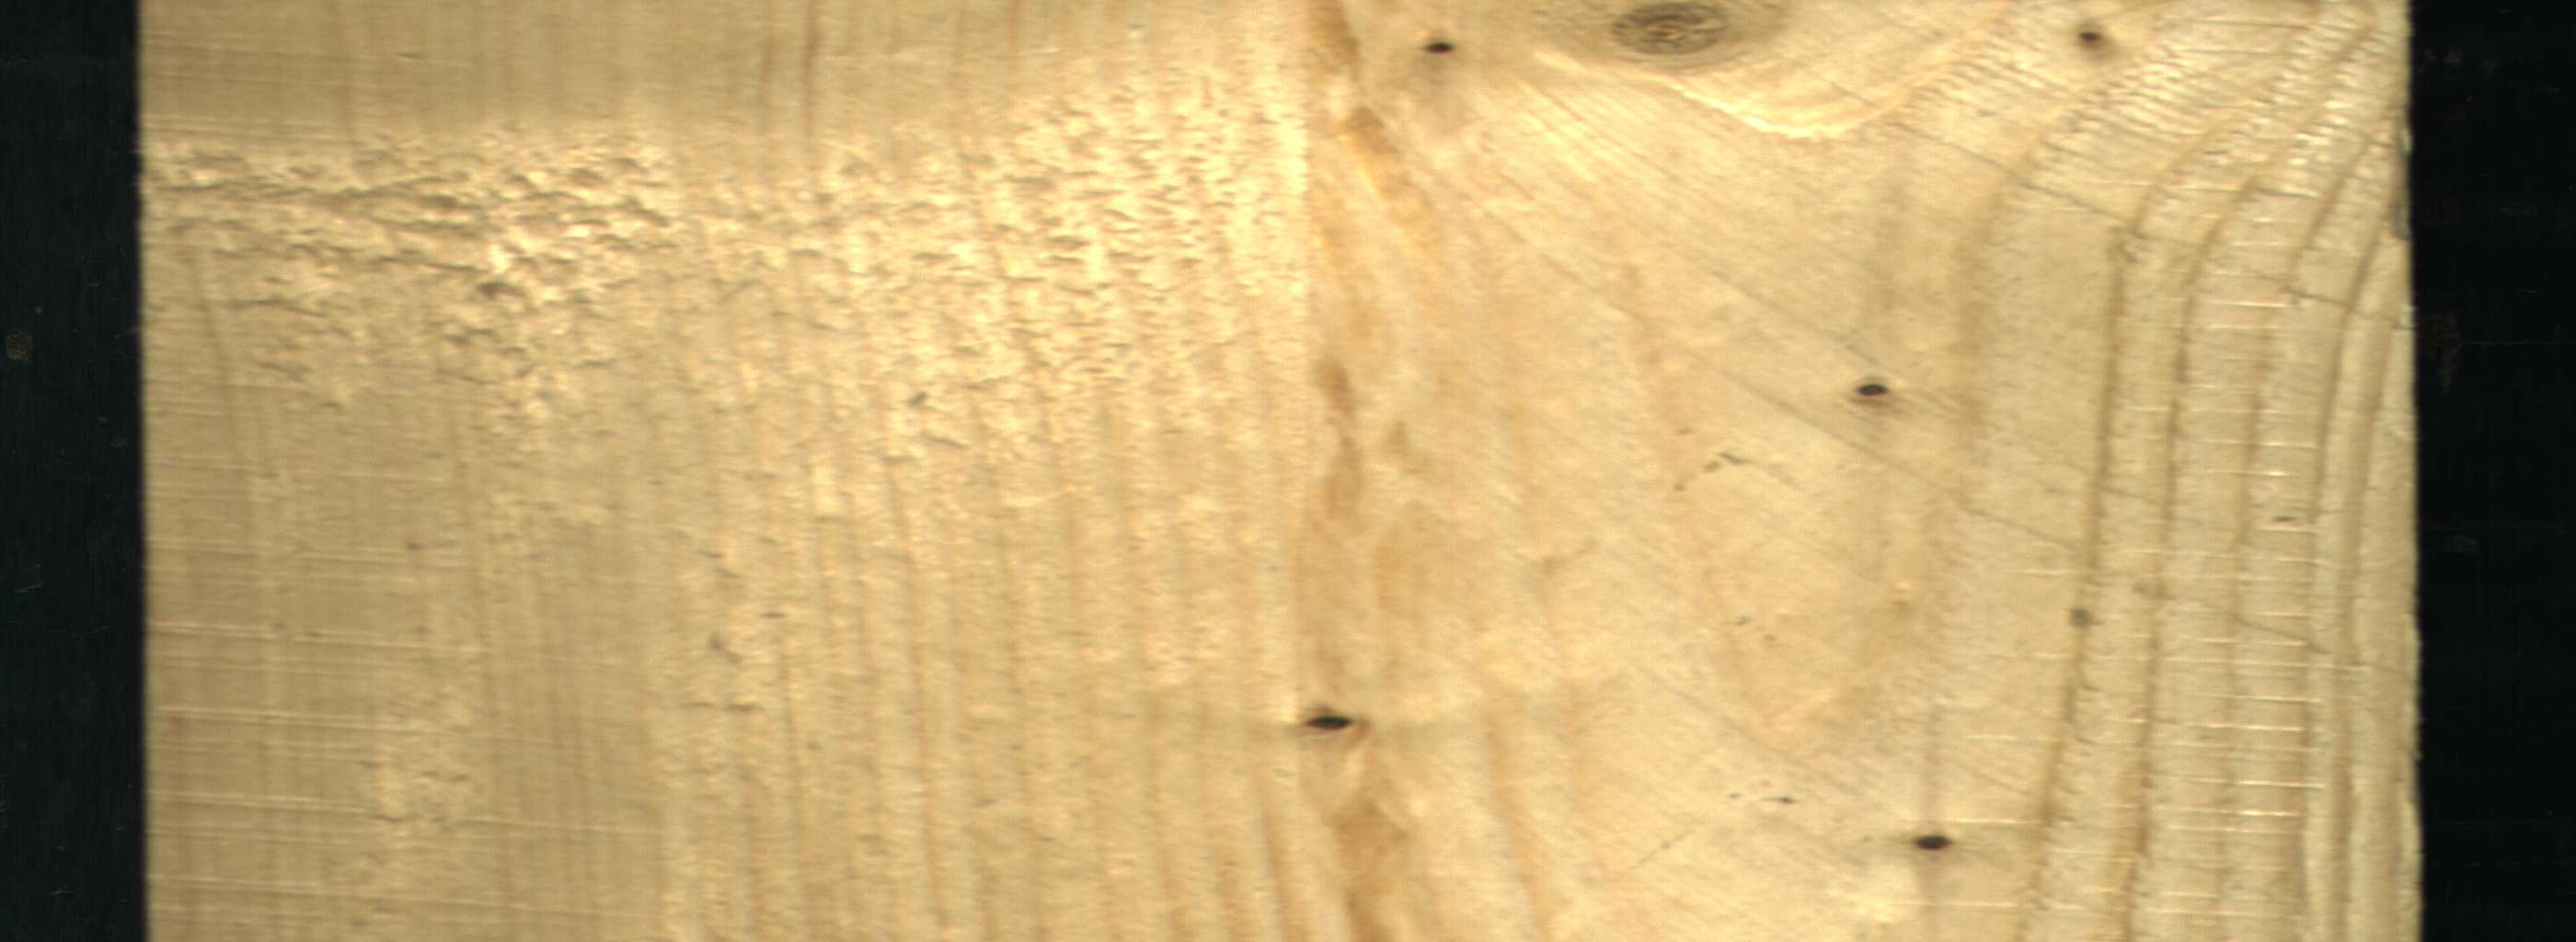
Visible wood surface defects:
Dead_Knot
Dead_Knot
Dead_Knot
Dead_Knot
Live_Knot